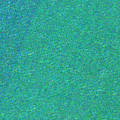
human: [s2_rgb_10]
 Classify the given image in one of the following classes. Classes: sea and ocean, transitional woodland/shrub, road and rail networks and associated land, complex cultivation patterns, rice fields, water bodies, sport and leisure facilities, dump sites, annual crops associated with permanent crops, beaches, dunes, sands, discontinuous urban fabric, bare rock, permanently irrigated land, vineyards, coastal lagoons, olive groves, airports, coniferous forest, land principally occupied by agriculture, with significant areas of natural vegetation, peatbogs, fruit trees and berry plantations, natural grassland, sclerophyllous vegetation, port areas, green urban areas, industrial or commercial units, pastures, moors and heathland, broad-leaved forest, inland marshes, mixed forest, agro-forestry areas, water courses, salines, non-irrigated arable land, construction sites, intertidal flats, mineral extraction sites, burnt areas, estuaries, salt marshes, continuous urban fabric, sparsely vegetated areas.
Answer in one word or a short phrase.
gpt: sea and ocean